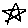
Label: star